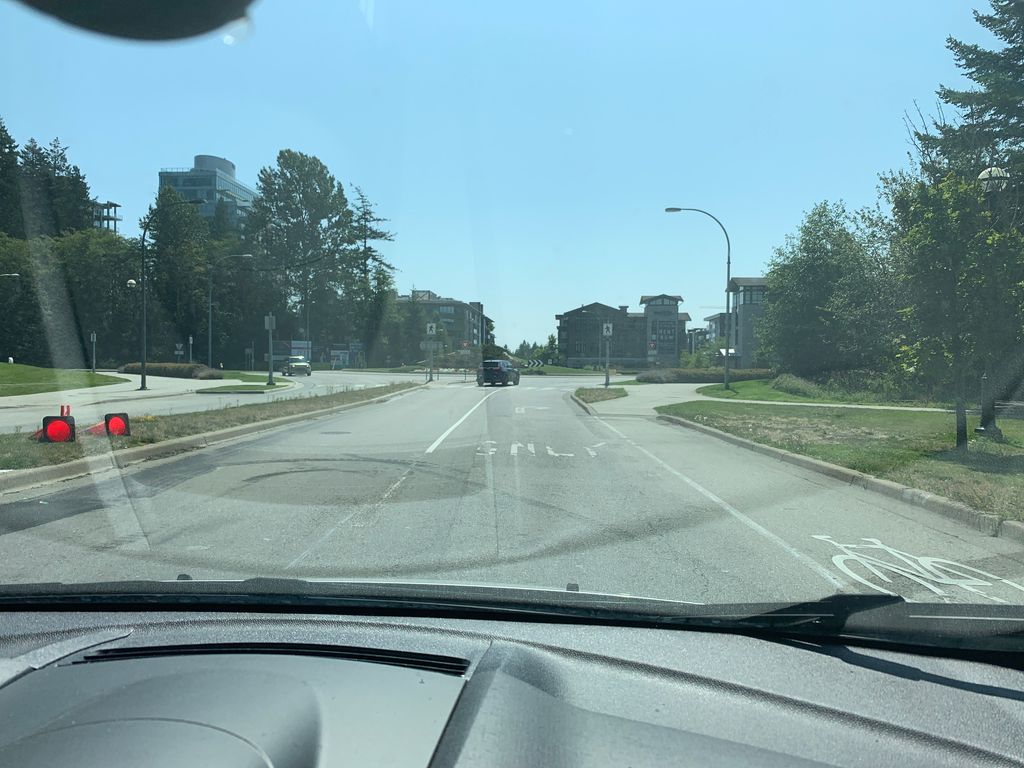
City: vancouver